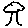
Label: tree